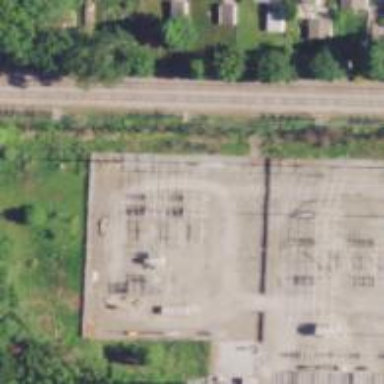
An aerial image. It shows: Power pole.